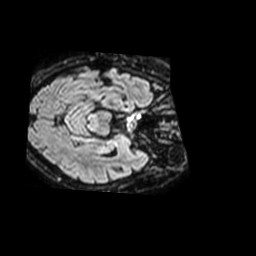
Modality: FLAIR
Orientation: axial
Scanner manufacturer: philips
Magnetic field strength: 1.5 T
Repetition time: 8 s
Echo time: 0.2876 s